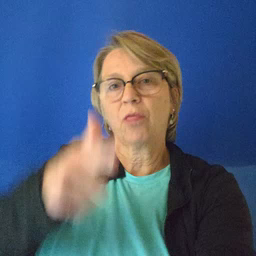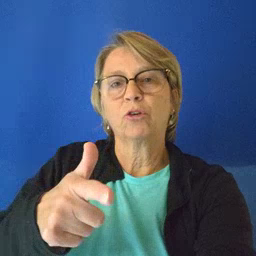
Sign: brother